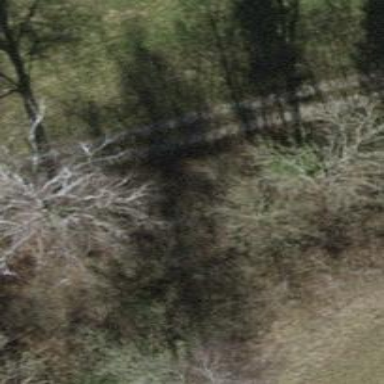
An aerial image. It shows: Hunting stand.